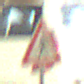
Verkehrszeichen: FussgaengerRechts
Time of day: NotSpecified
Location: Indoor (Special)
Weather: NotSpecified
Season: NotSpecified
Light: Artificial